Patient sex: M
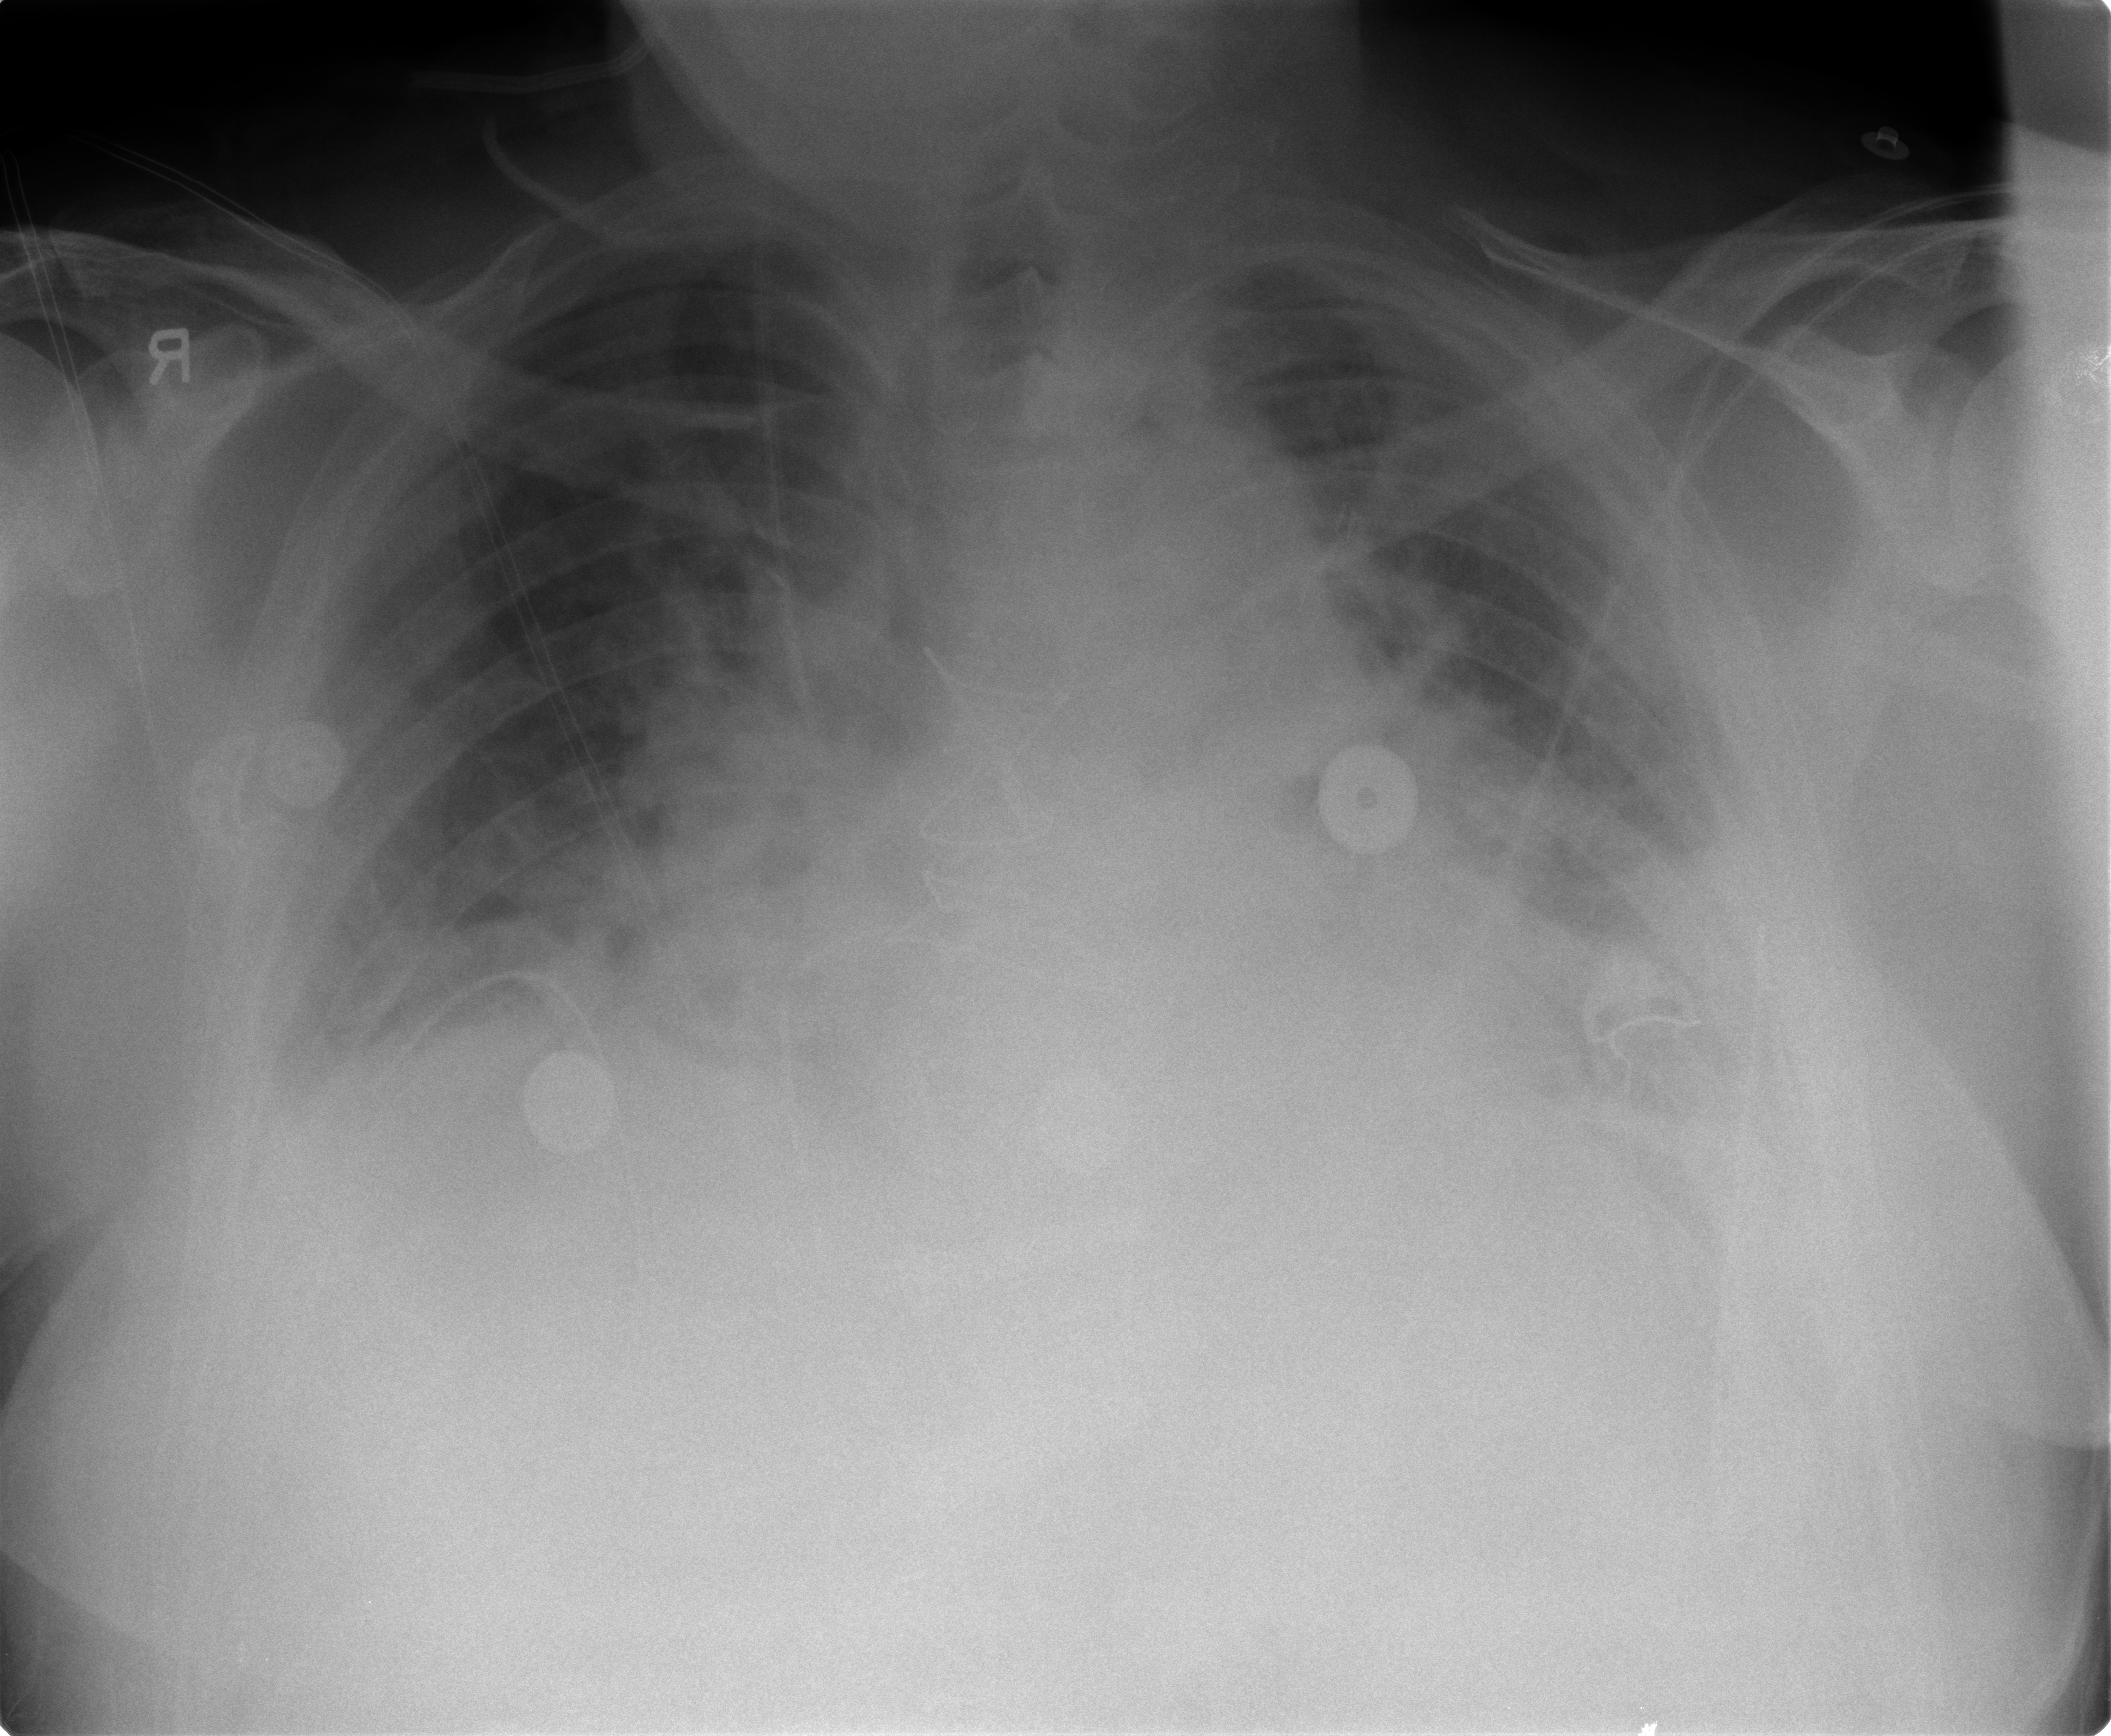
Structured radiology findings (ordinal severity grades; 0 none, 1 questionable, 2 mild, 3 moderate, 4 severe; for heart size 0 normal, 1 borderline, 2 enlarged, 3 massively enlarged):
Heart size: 2
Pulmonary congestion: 3
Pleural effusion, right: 2
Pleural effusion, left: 2
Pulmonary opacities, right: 2
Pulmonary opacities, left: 1
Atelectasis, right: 2
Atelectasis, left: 2